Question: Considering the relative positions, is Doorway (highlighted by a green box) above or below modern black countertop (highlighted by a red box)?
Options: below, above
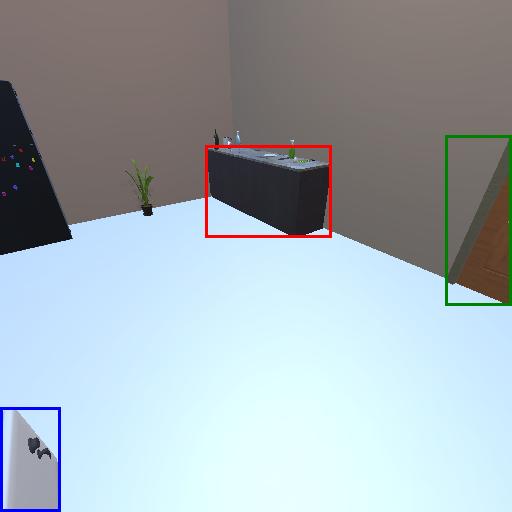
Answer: below